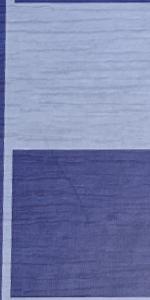
Label: Empty